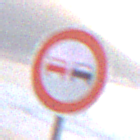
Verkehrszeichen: Ueberholverbot
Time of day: SunriseSunset
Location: Outdoor (Beach)
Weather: Overcast
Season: NotSpecified
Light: Natural